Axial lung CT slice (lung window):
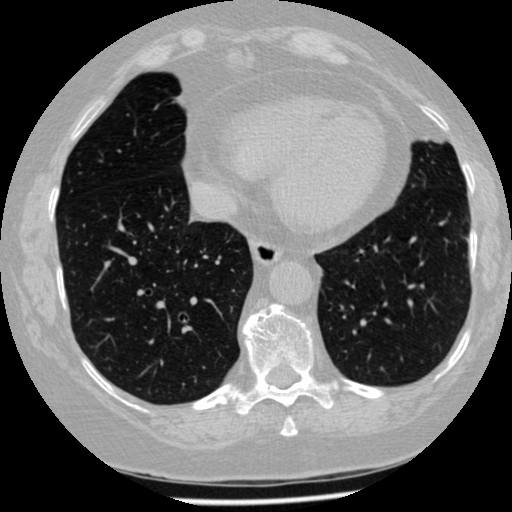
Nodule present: no